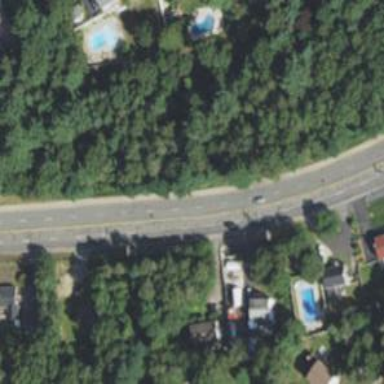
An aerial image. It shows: Secondary road with asphalt surface.